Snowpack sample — Buffalo Mountain, Silverthorne, Colorado, USA (1/25/25, 10:11 AM MST)
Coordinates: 39.6222, -106.1139
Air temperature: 22 °F
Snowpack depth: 110 cm
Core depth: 30 cm
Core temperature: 42.8 °F
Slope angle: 12°, slope face: 102°
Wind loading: high
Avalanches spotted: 0
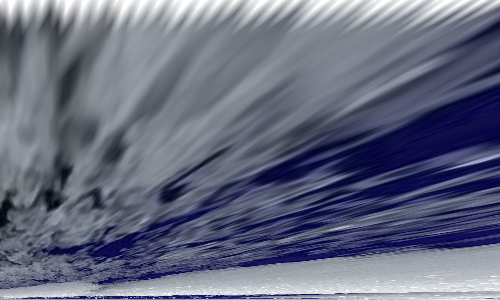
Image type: core
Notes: No avalanches nearby, collected on the outskirts of a fire break 15 meters from the treeline, on way to Buffalo and Red Mountain